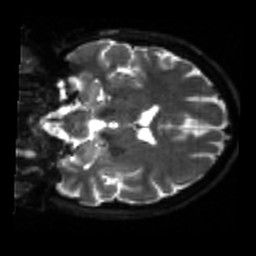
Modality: sbref
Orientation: coronal
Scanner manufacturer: siemens
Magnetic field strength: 3 T
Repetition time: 4 s
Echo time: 0.0594 s